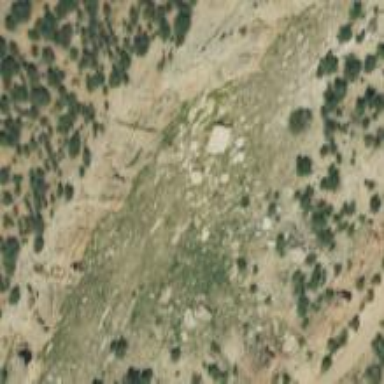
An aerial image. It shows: Cliff in nature.